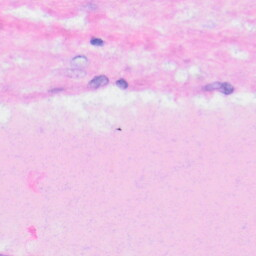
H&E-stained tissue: Liver